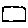
Label: square